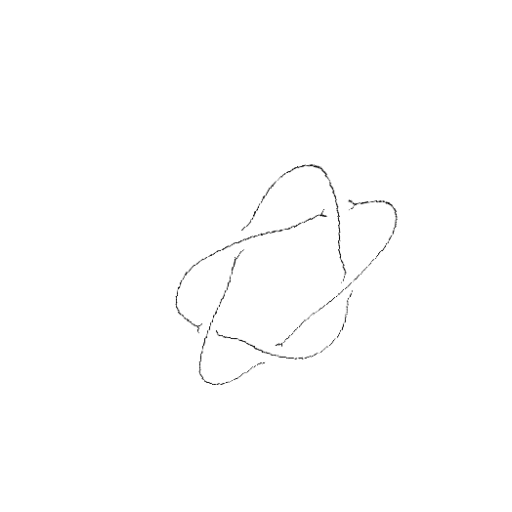
Crossing number: 5